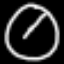
Label: clock